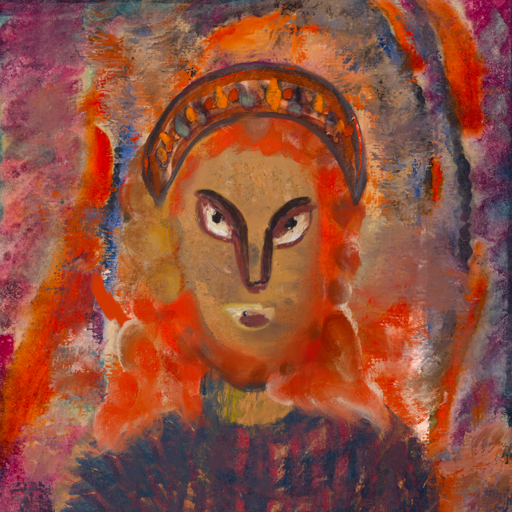
Background: Experience, Head And Neck Front: In_The_Sun, Face Front: After_Raid, Bust: In_The_Sun, Hair Front: Rupkatha, Head Accessory: Hypocrite, Second Necklace: Blank, Necklace: Blank, Baby: Blank